Field crop: tomato
Growth stage: 2
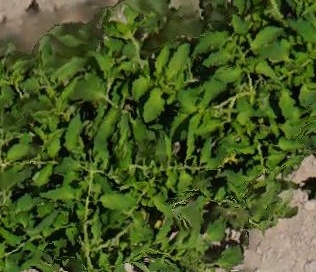
Species: tomato